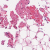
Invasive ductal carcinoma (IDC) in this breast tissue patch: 0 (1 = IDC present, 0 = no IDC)